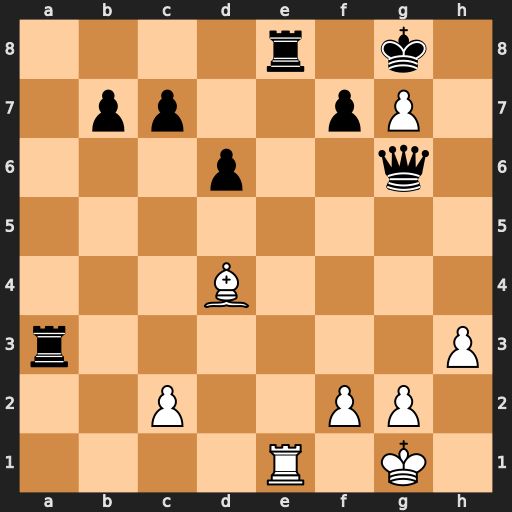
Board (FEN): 4r1k1/1pp2pP1/3p2q1/8/3B4/r6P/2P2PP1/4R1K1
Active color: w
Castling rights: -
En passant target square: -
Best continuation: Rxe8+ Kh7 Rh8#